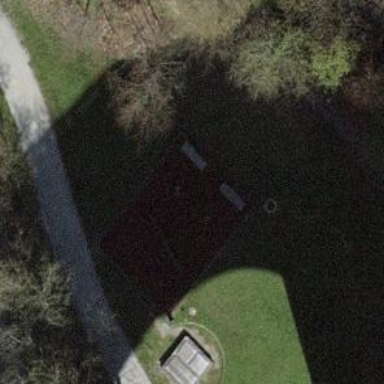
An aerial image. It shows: Playground featuring slide.